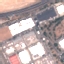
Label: Industrial